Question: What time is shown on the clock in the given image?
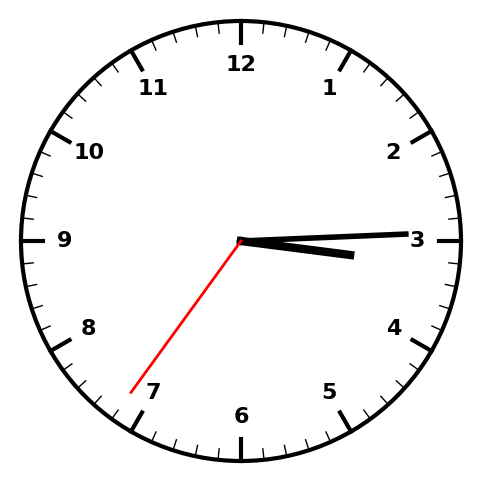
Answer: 03:14:36